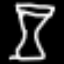
Label: hourglass